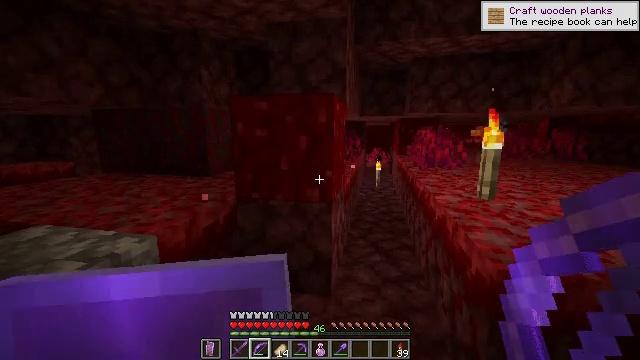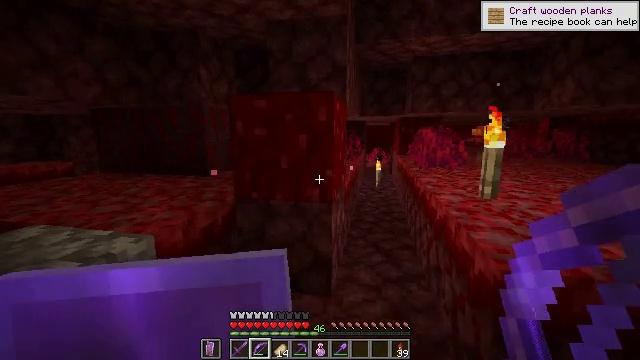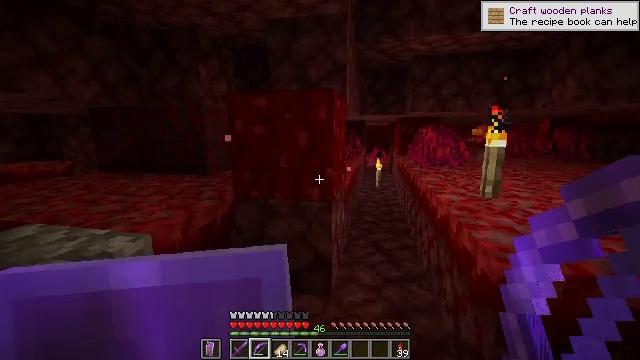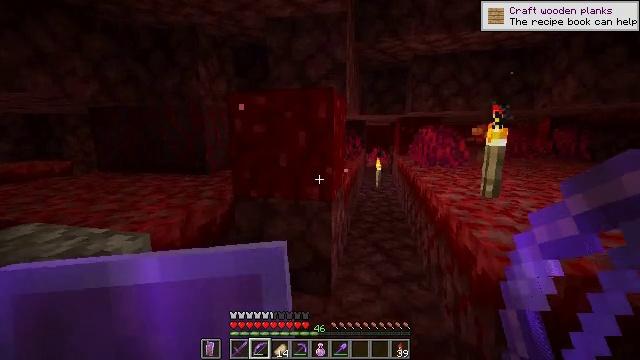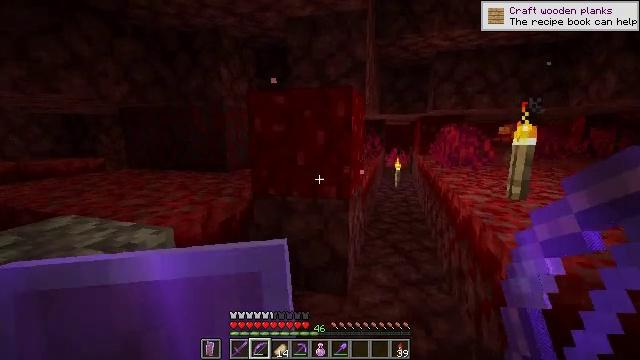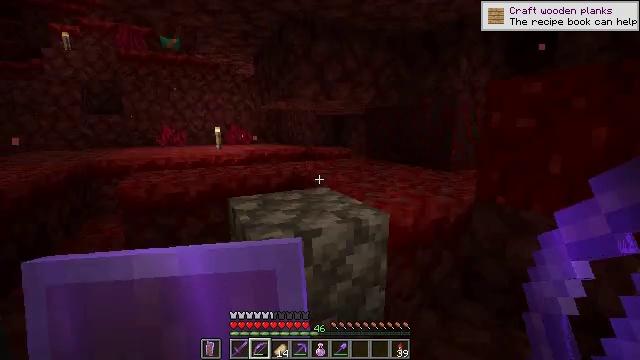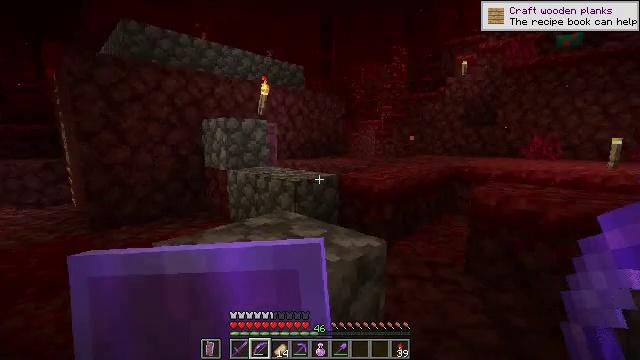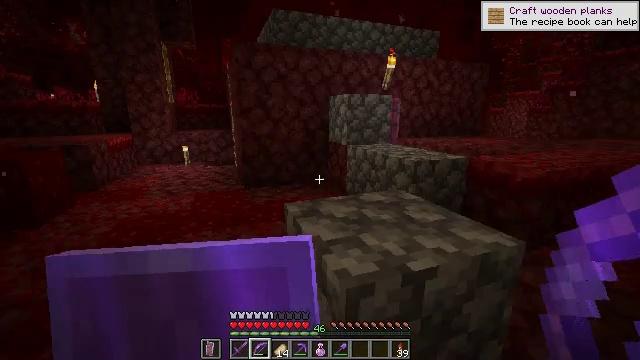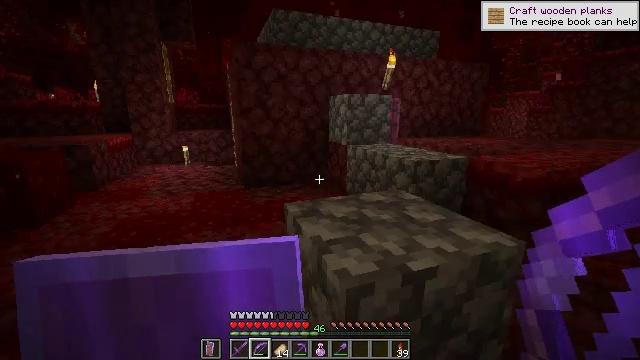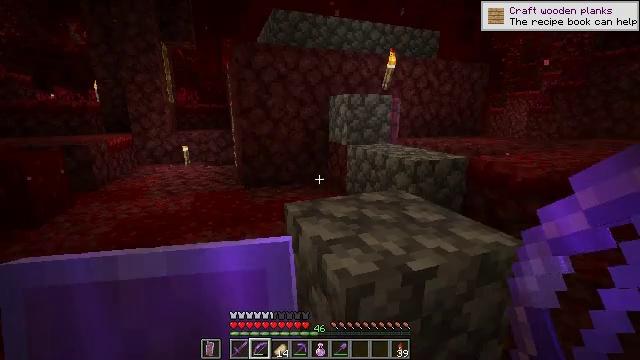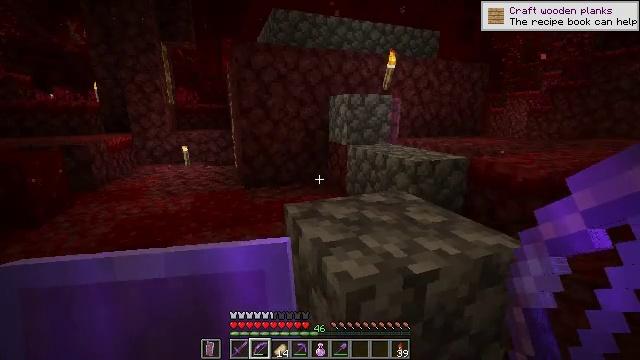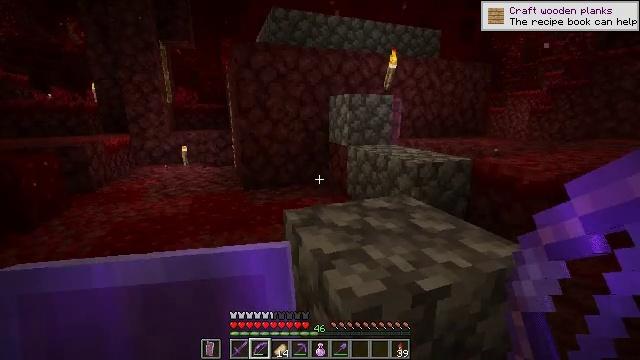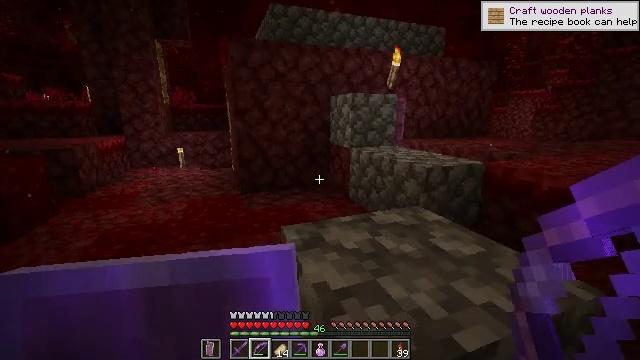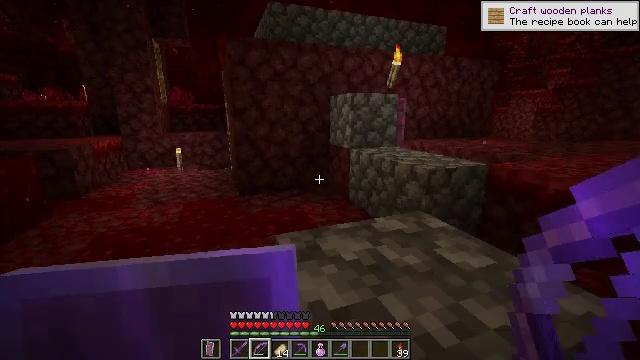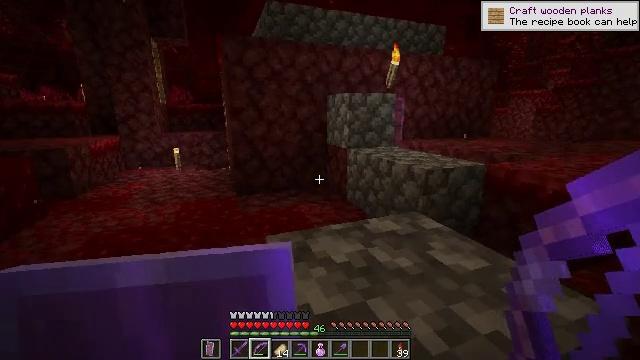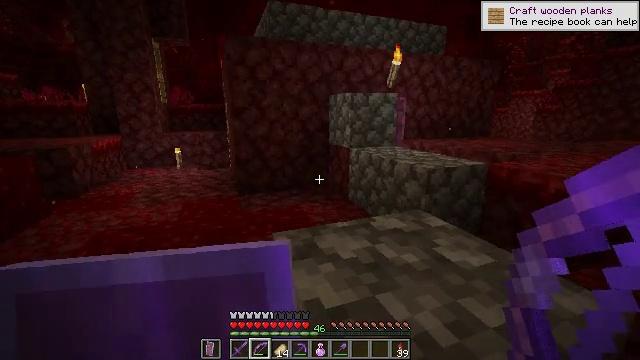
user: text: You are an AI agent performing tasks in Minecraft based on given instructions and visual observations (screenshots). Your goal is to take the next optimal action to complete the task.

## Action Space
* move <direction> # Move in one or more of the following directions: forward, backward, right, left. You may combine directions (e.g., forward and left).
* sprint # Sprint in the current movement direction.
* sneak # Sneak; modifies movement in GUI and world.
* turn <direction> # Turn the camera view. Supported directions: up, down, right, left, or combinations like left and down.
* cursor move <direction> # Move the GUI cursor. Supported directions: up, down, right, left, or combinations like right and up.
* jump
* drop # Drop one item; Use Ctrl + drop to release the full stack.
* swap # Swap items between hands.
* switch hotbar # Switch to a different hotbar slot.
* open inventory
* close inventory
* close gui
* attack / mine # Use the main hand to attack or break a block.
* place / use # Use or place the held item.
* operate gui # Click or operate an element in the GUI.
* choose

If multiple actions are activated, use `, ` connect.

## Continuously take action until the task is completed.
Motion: motion action
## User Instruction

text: craft item air
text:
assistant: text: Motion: no_op
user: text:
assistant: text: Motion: no_op
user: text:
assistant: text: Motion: no_op
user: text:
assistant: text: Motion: turn left
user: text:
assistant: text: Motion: turn left
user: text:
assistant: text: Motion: turn left and up
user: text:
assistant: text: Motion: turn left and down
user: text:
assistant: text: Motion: no_op
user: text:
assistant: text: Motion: no_op
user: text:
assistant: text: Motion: move forward
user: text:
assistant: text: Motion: move forward
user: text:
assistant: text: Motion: move forward
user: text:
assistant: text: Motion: move forward
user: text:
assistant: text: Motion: move forward and move left
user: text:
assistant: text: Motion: move forward and move left
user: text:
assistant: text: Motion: move forward and move left
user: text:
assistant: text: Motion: move forward and move left
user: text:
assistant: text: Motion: move forward and move left
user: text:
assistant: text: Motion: move forward
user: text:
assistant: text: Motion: move forward
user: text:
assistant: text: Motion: move forward
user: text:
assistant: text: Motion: move forward
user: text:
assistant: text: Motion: move forward
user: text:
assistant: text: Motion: move forward and move left
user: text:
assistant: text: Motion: move forward and move left
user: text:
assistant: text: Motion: move forward and move left
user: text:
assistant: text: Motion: move forward and move left
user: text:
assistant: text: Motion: move forward and move left, turn right
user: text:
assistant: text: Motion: move forward, turn right
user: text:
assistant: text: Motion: move forward and move right, turn right and down